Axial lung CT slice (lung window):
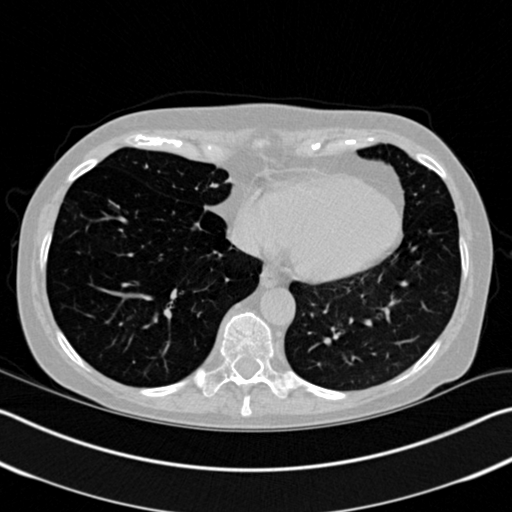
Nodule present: no